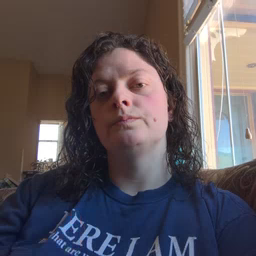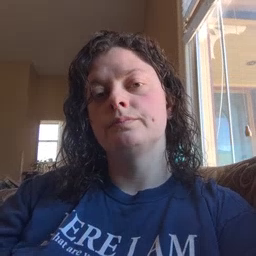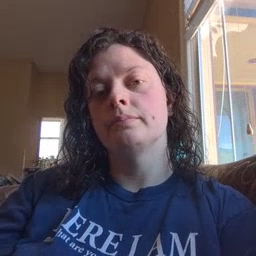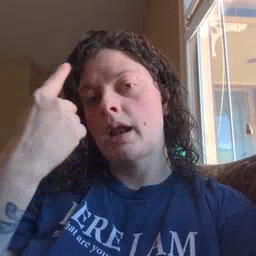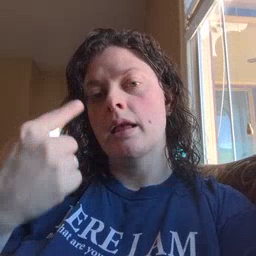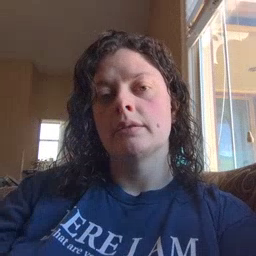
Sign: black